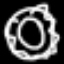
Label: donut